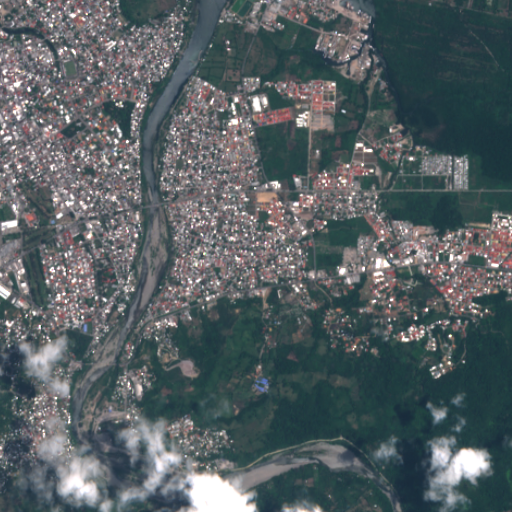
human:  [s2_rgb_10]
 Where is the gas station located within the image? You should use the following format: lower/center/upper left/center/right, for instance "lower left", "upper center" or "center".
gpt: The gas station is located in the left of the image.
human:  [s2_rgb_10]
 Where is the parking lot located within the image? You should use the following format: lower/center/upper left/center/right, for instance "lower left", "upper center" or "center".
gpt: The parking lot is located in the upper left of the image.
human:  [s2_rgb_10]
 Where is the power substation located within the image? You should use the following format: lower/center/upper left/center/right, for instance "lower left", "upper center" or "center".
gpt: The power substation is located in the center of the image.
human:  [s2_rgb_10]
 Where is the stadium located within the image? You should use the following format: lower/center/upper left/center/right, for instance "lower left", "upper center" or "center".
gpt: The stadium is located in the upper left of the image.
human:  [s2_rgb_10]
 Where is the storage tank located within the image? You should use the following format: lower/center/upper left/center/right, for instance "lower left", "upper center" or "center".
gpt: The storage tank is located in the center left of the image.
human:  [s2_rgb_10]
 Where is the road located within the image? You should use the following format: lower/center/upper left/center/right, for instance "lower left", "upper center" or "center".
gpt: There is no road in the image.